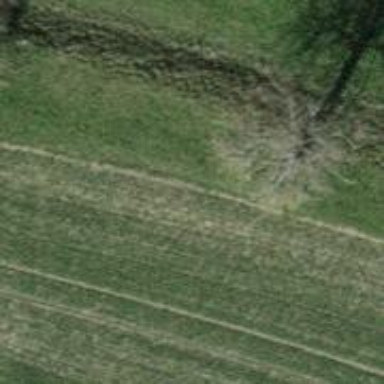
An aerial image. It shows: Single tag "natural: tree."